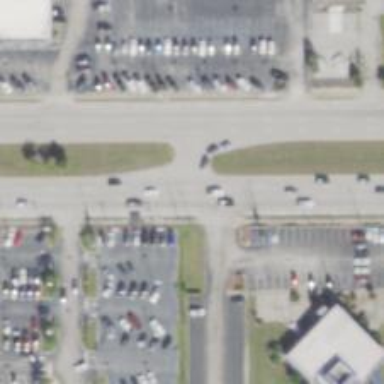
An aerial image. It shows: Asphalt trunk link road.